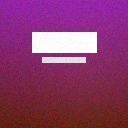
Screen state: on